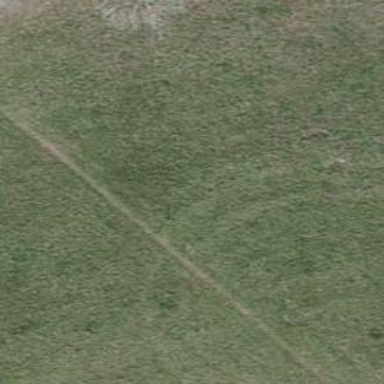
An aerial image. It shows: Unpaved path.